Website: macys
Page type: customer-info-address
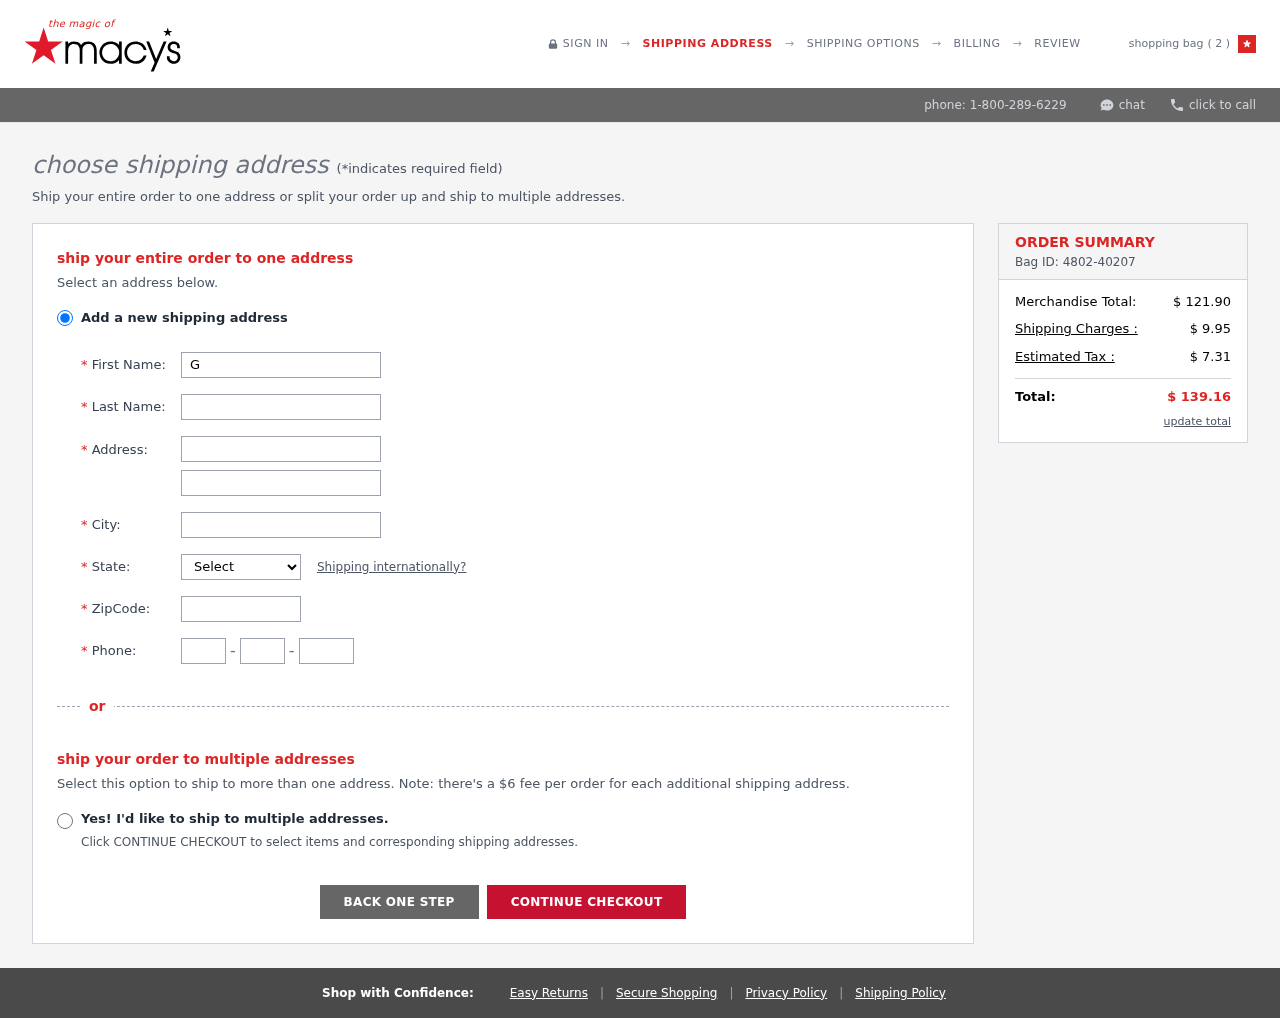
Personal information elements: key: PII_CITY
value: Morrowland
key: PII_FIRSTNAME
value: Gina
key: PII_LASTNAME
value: Page
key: PII_PHONE_AREA
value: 418
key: PII_PHONE_PREFIX
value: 662
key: PII_PHONE_SUFFIX
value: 2621
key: PII_POSTCODE
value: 88742
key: PII_STATE_ABBR
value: VI
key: PII_STREET
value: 1888 Duncan Gardens Suite 825
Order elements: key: ORDER_NUM_ITEMS
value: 2
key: ORDER_ID
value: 4802-40207
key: ORDER_SUBTOTAL
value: $ 121.90
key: ORDER_SHIPPING_COST
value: $ 9.95
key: ORDER_TAX
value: $ 7.31
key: ORDER_TOTAL
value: $ 139.16